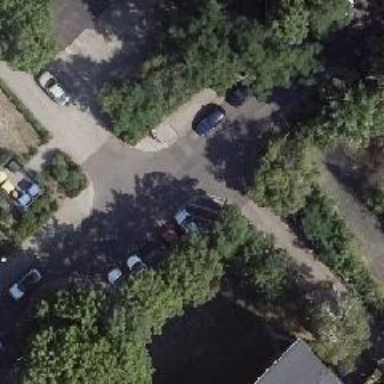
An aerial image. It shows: Residential road with asphalt surface. There is parking available on the right lane and street side.